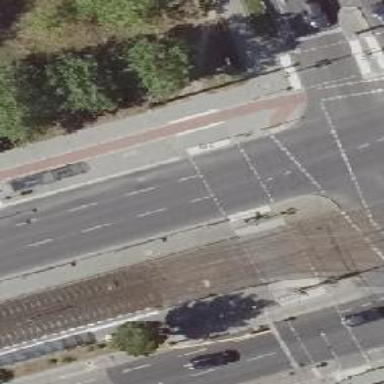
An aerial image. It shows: Traffic island located on footway.